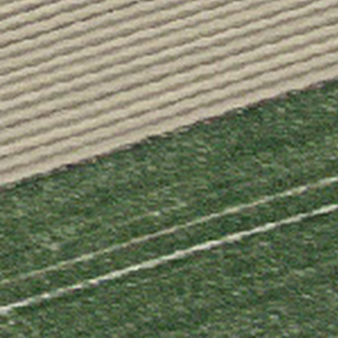
Label: other